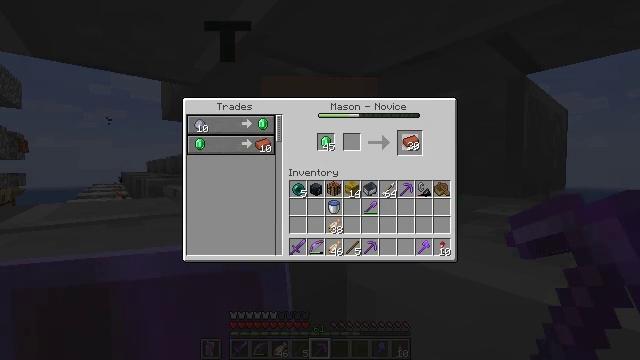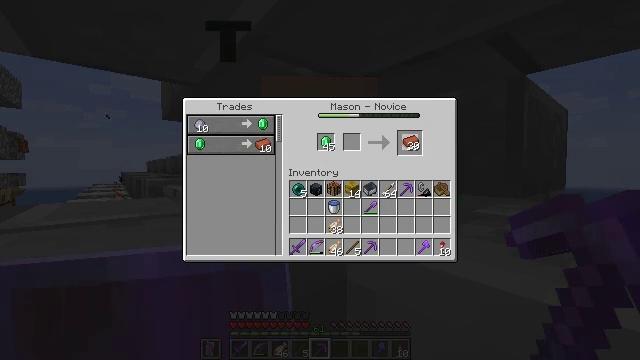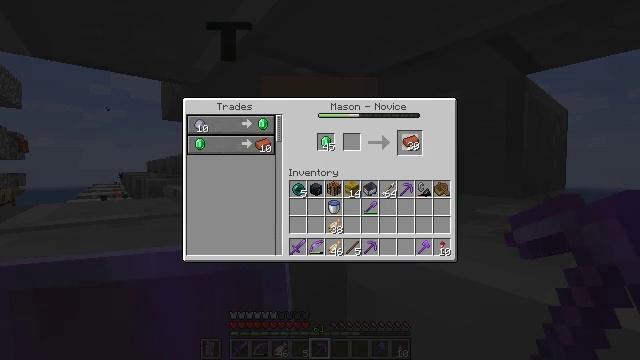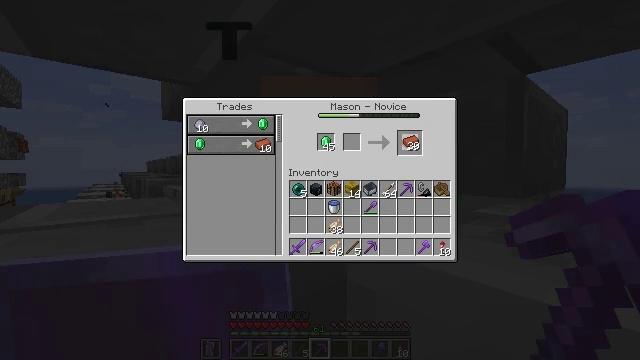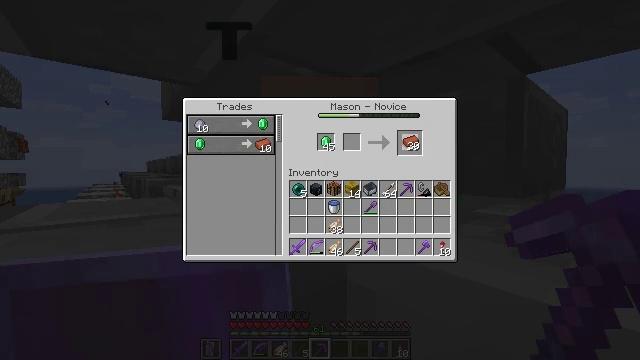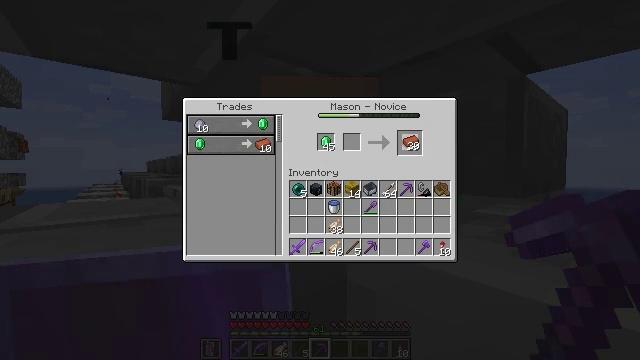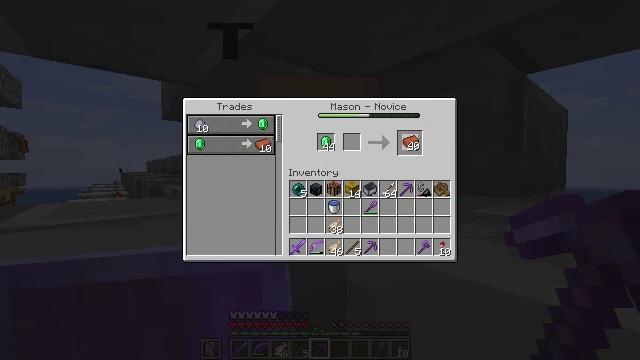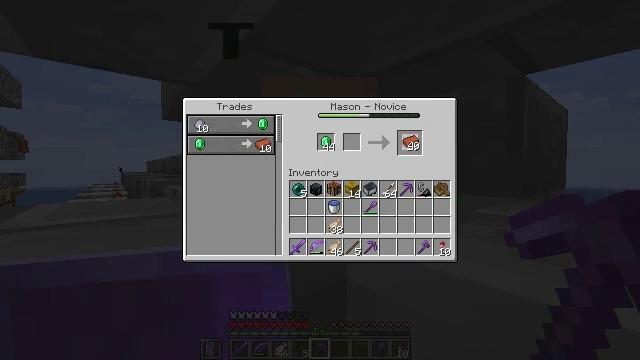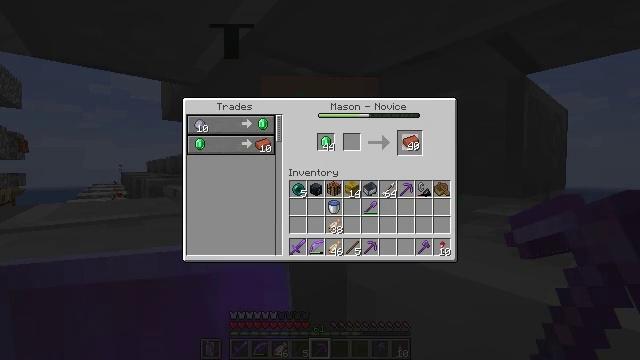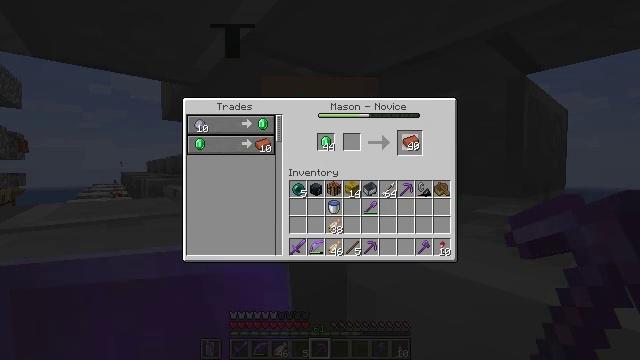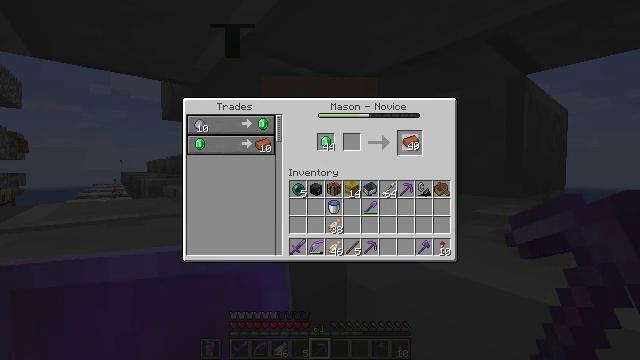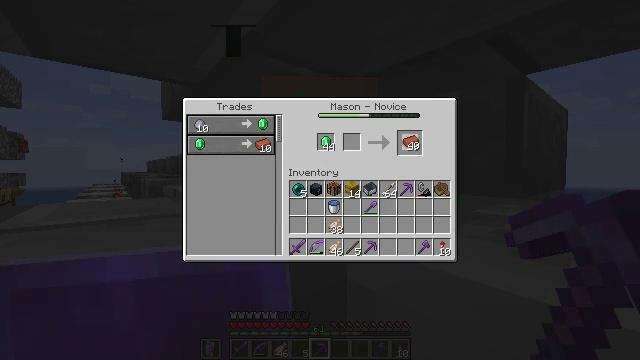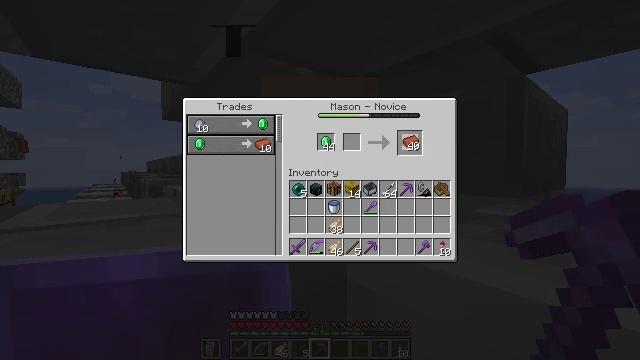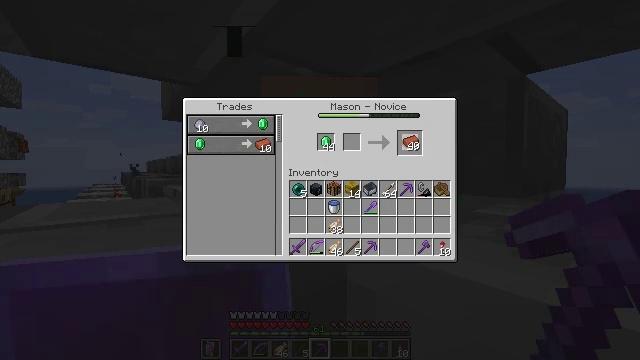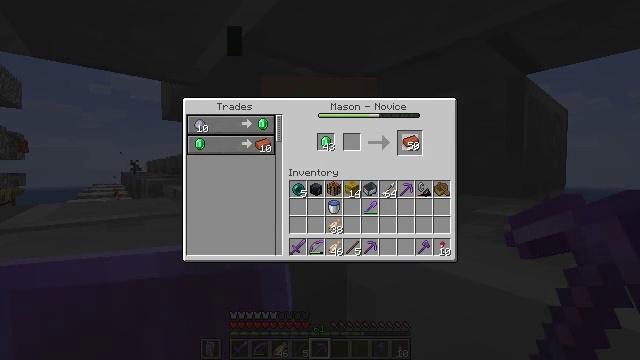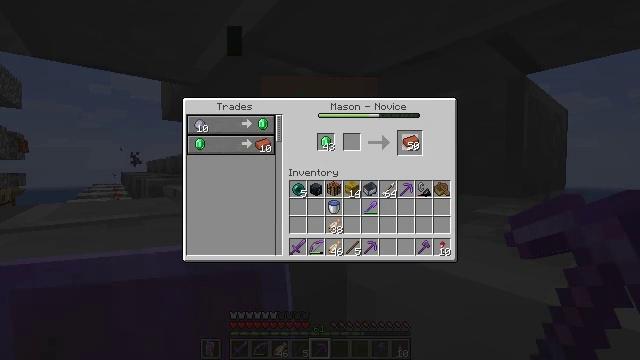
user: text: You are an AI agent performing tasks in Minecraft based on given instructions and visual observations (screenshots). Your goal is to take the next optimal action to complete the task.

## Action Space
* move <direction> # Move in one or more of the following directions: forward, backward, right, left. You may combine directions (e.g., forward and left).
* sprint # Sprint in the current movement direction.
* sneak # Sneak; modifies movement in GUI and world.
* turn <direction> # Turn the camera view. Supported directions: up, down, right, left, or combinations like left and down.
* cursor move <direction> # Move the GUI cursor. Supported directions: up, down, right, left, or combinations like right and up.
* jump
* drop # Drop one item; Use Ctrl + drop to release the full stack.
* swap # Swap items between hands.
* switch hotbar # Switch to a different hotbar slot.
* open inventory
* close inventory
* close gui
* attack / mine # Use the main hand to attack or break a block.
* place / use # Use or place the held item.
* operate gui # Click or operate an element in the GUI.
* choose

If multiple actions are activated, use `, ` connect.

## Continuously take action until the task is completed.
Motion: motion action
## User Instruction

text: Interact with the furnace to craft a brick.
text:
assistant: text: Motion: no_op
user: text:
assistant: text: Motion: no_op
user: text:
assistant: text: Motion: attack / mine
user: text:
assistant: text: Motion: attack / mine
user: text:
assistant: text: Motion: attack / mine
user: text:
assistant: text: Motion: no_op
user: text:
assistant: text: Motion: no_op
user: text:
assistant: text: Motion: no_op
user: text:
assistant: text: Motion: no_op
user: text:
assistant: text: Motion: attack / mine
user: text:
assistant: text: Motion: attack / mine
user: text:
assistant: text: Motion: attack / mine
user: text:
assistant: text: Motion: attack / mine
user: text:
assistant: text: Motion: no_op
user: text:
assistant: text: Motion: no_op
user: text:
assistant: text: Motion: no_op
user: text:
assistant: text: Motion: no_op
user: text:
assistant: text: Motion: attack / mine
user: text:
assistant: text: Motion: attack / mine
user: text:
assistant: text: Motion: attack / mine
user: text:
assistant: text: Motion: no_op
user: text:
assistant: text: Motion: no_op
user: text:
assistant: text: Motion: no_op
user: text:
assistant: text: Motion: no_op
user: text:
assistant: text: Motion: attack / mine
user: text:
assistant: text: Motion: attack / mine
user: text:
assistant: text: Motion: attack / mine
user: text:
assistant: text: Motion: attack / mine
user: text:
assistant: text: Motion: no_op
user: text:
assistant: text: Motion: no_op